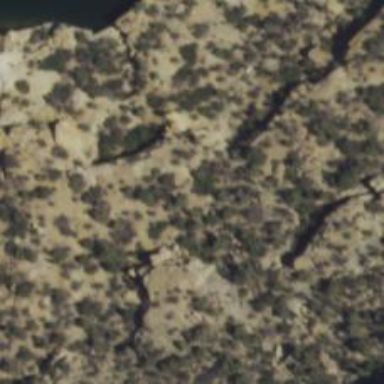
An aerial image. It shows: Natural cliff.